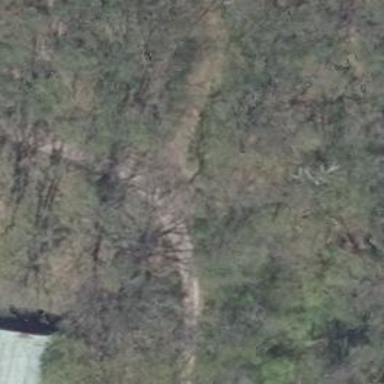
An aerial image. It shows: Path on the ground.